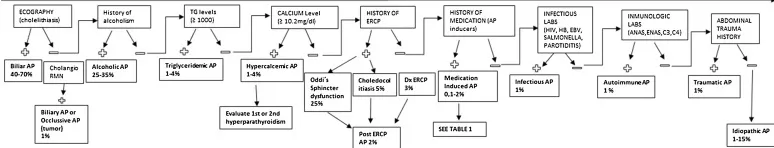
Etiological diagnosis algorithm of acute pancreatitis. . AP: acute pancreatitis; CHOLANGIORMN; cholangioresonance; TG: triglycerides; ERCP: endoscopic retrograde cholangiopancreatography; Dx: diagnostic; LABS: laboratory tests; HIV: human immunodeficiency virus; HBV: hepatitis B virus; EBV: Epstein Barr virus; ANAS; antinuclear antibodies; ENAS: extractable nuclear antibodies; C3-C4: complement proteins.
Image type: chart (chart)